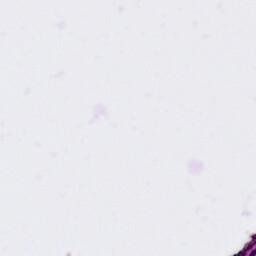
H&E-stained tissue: Ovarian